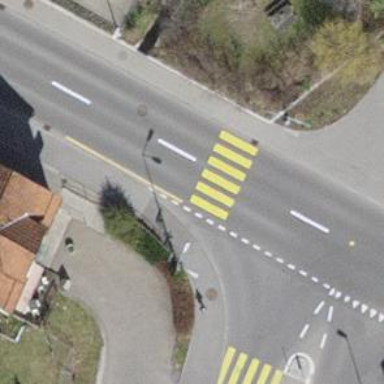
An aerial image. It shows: Marked crossing on the road.